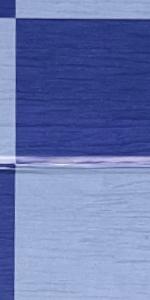
Label: Empty